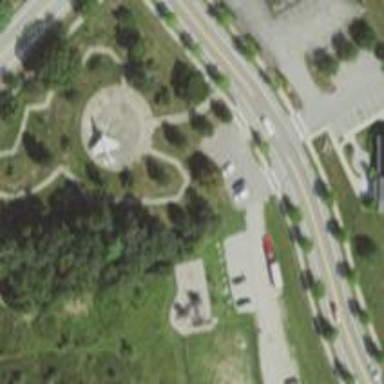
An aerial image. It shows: Memorial site with historic significance.